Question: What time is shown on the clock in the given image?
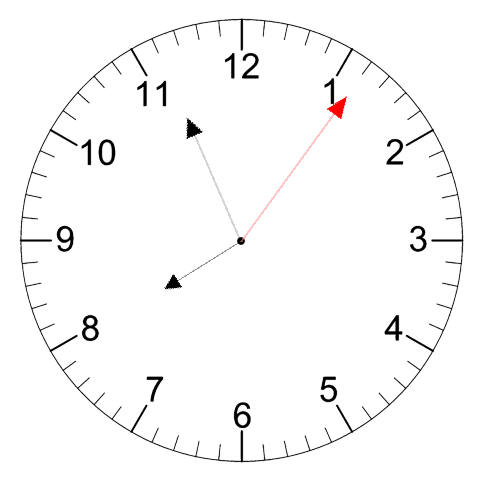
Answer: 07:56:06